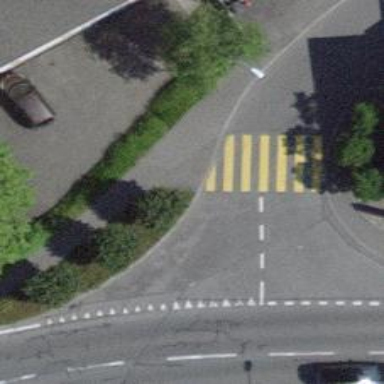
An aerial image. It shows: Kerb serving as barrier.